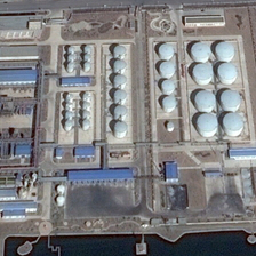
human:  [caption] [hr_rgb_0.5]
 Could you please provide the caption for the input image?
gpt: Next to the factory is the sea.

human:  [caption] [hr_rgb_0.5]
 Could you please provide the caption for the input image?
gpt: Next to the factory is a sea.

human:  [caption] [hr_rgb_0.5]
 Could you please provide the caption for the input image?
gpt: Next to the factory is a sea.

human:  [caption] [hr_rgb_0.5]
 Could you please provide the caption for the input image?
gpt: There is a sea beside the factory.

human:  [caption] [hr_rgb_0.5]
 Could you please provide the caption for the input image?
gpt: Next to the factory is a sea.